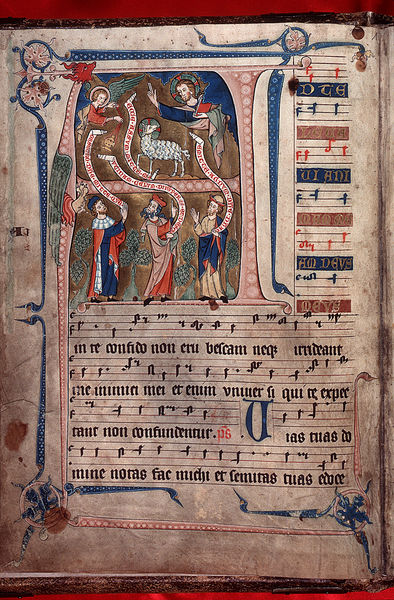
Titel: Codex Gisle
Institution: Osnabrück, Diözesanarchiv
Schlagwörter: blau, weiß, bäume, menschen, braun, bunt, rot, bart, gold, blatt, engel, farbig, schrift, noten, ornamente, lamm, seite, buchseite, flecken, nimbus, christus, jesus, teufel, mäner, latein, spruchband, buchmalerei, lamm gottes, spruchbänder, h